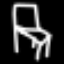
Label: chair